Question: i have a CardView which has a table layout inside. In my table layout, i want a text view to appear on the right end of the row.
> my xml
'''
<android.support.v7.widget.CardView
android:layout_width="match_parent"
android:layout_height="wrap_content"
android:layout_margin="5dp"
card_view:cardUseCompatPadding="true"
app:cardElevation="@dimen/cardView_elevation"
app:cardCornerRadius="@dimen/cardView_radius"
card_view:cardBackgroundColor="@color/cardView_background">
<TableLayout
android:layout_width="match_parent"
android:layout_height="match_parent"
android:layout_marginTop="10dp" android:layout_marginBottom="10dp">
<TableRow
android:layout_width="wrap_content"
android:layout_height="wrap_content"
android:background="@drawable/row_background"
android:padding="2dp">
<TextView
android:text="Under Weight"
style="@style/RowLabel" android:textColor="@android:color/holo_orange_light"/>
<TextView
android:text="&lt;18.5"
style="@style/RowVal" android:textColor="@android:color/holo_orange_light"/>
</TableRow>
'''
... some other rows same as above
> my styles:
'''
<style name="RowLabel" parent="@android:style/TextAppearance">
<item name="android:textSize">14.0sp</item>
<item name="android:paddingLeft">10.0dip</item>
<item name="android:paddingRight">20.0dip</item>
</style>
<style name="RowVal" parent="@android:style/TextAppearance">
<item name="android:textSize">14.0sp</item>
<item name="android:paddingLeft">20.0dip</item>
<item name="android:paddingRight">10.0dip</item>
</style>
'''
Picture:

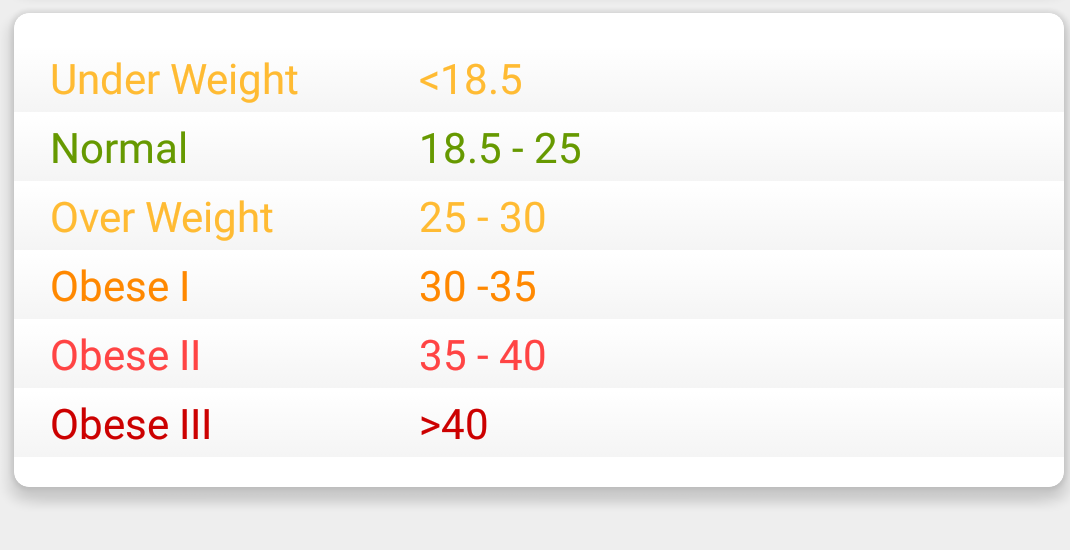
Answer: try this :
'''
<TextView
android:layout_width="wrap_content"
android:layout_height="wrap_content"
android:text="&lt;18.5"
android:layout_weight="1"
android:gravity="right"
android:textColor="@android:color/holo_orange_light" />
'''